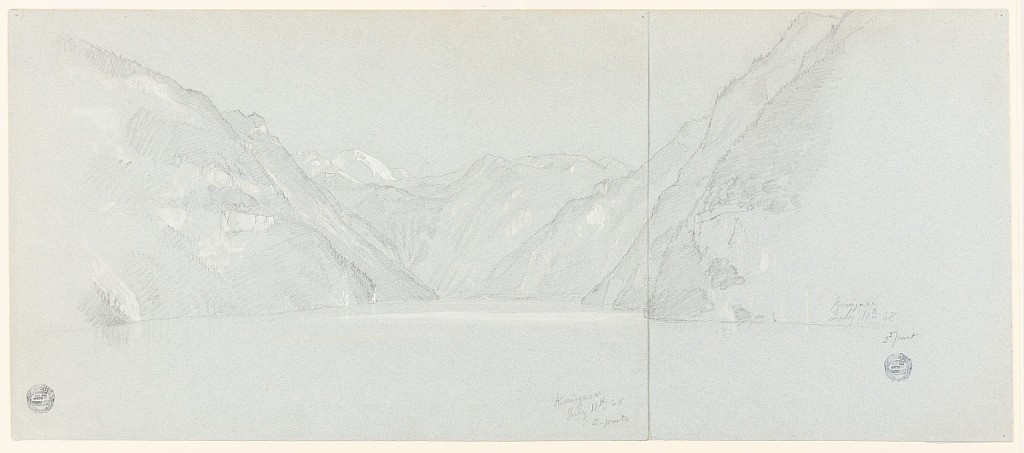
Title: View of the Königssee, Bavaria (Germany), Part One
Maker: Frederic Edwin Church, American, 1826–1900
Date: July 11, 1868
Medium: Graphite, brush and white gouache on blue wove paper
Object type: Drawing
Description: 1917-4-563-a: Portion of a panoramic landscape sketch with 1917-...;     1917-4-563-b: Portion of a panoramic landscape sketch with 1917-...